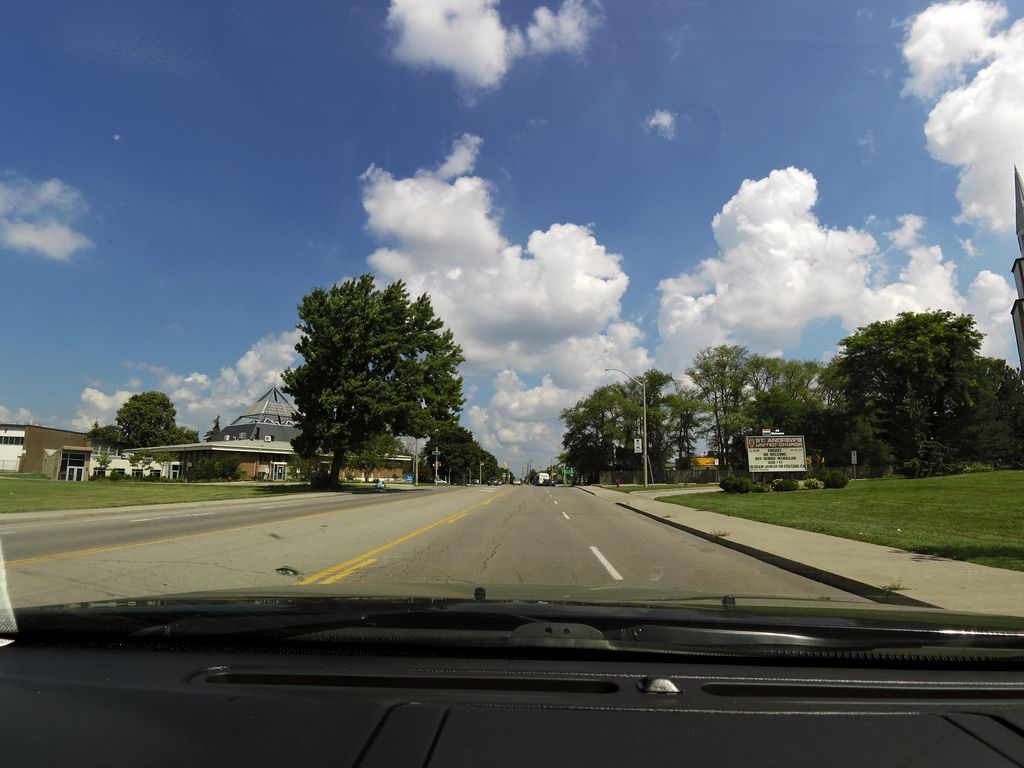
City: hamilton